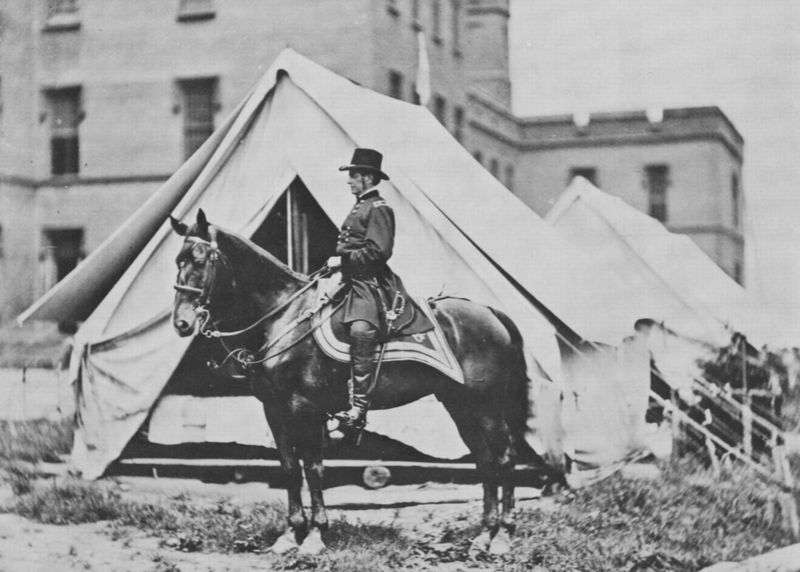
Titel: General Hooker auf Pferd
Künstler: Mathew B. Brady
Schlagwörter: dunkel, himmel, mann, schatten, weiß, fenster, grau, hell, hut, licht, nase, profil, schwarz, dach, gebäude, gras, haus, rasen, wiese, rock, zylinder, architektur, leinen, stehen, bildnis, herr, porträt, erde, feld, gräser, häuser, brüstung, büsche, boden, pose, schnur, schnüre, decke, person, ohren, pferd, reiter, hufe, pferdedecke, rappe, reiten, sattel, schweif, steigbügel, zaumzeug, zügel, ecke, fassade, fahne, amerika, fabrik, platz, krieg, seile, glanz, aufrecht, gerade, knöpfe, zinnen, foto, fotografie, photographie, erker, offen, burg, balustrade, geschirr, schwarzweiss, militär, uniform, soldat, backenbart, stand, offizier, stiefel, pracht, trense, photo, rolle, sims, gesims, gefängnis, kavallerie, gespannt, nüstern, geschosse, feldherr, usa, herrenreiter, stockwerke, aufnahme, zelt, zelte, kaserne, lager, satteldecke, gars, stricke, belagerung, cavallerie, schweiß, abspannung, western, schüre, augsitzen, sitzenm, sezessionskrieg, 19. jahrhundert, 1900, 20.jahrhundert, reiterstandild, sezesion